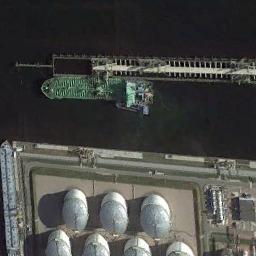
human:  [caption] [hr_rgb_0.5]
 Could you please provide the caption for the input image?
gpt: There is a ship in the black water on the shore .

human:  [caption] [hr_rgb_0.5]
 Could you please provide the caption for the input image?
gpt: The green ship is docked at the oil terminal and the water is deep blue .

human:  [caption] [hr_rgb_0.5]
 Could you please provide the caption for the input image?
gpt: A green tanker docked at the dock with storage tanks .

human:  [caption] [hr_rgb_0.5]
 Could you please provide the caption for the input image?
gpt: Many buildings are beside the ship .

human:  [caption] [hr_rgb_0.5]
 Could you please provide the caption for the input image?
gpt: The green ship is at the harbor beside some white circular buildings .